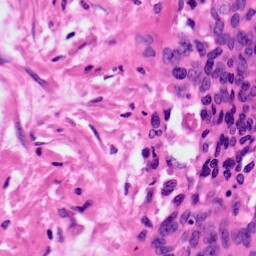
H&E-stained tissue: Ovarian